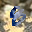
Label: 8